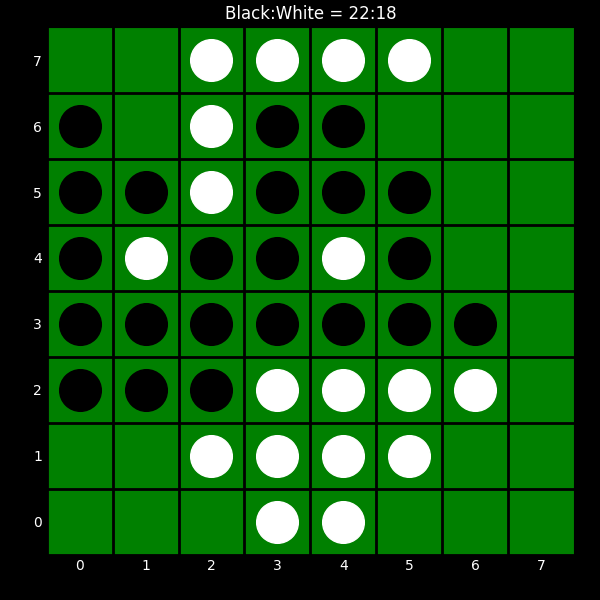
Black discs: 22
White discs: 18